Question: I have a text view and I need to add image in text view.The text view idea can be assume as text and image and after image text and so on.I can add image on text view but my problem is when I again edit my text view ,the text go behind the image.What I want is suppose if the image is below my cursor position and I am editing the text so my image should also be shift front or back.Please help me how can I achieve the functionality of shifting image on editing text.My app deployment target is 5.0 so we can include the new features provided in ios 5.0.
In the image it is shown how on editing the text the text go behind the image view.That is why I need to shift my image view.

Please Please help me.I am stuck here.
Thanks in advance.
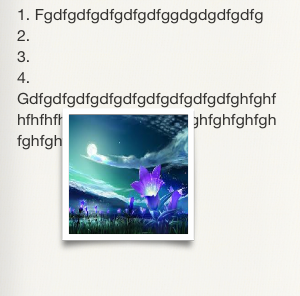
Answer: Dude Use my code...
'''
- (BOOL)textView:(UITextView *)textView shouldChangeTextInRange:(NSRange)range replacementText:(NSString *)text;
{
if ( [text isEqualToString:@"
"] ) {
}
else
{
NSString *yourstring = [[NSString alloc]init];
yourstring = textView.text;
CGSize s = [yourstring sizeWithFont:[UIFont systemFontOfSize:15] //define your textview font size
constrainedToSize:CGSizeMake(self.view.bounds.size.width - 40, MAXFLOAT) // - 40 For cell padding
lineBreakMode:UILineBreakModeWordWrap];
CGRect frame = CGRectMake(0.0f, s.height+10, 320.0f, 20);//use YourImageView. height and width
YourImageView.frame=frame;
}
return YES;
}
'''
Let Me know. If you find any Difficulty...
**
'''
//imgSwipe2 is my UIImgaeView you can use your imageview. May Be i forgot to release some object and i am sure that you can handle but it's working fine,
-(void)textViewDidChangeSelection:(UITextView *)textView
{
NSRange range = textView.selectedRange;
if(range.location<textView.text.length)
{
NSString * firstHalfString = [txtView.text substringToIndex:range.location];
CGSize s = [firstHalfString sizeWithFont:[UIFont systemFontOfSize:15]
constrainedToSize:CGSizeMake(self.view.bounds.size.width - 40, MAXFLOAT) // - 40 For cell padding
lineBreakMode:UILineBreakModeWordWrap];
if(s.height<imgSwipe2.frame.origin.y)
{
// You can use this code any number of image
imgSwipe2.frame = CGRectMake(imgSwipe2.frame.origin.x, s.height, imgSwipe2.frame.size.width, imgSwipe2.frame.size.height);
}
else
{
// Do what ever you want to do
NSString * firstString1 = textView.text;
CGSize s = [firstString1 sizeWithFont:[UIFont systemFontOfSize:15]
constrainedToSize:CGSizeMake(self.view.bounds.size.width - 40, MAXFLOAT) // - 40 For cell padding
lineBreakMode:UILineBreakModeWordWrap];
imgSwipe2.frame = CGRectMake(imgSwipe2.frame.origin.x, s.height, imgSwipe2.frame.size.width, imgSwipe2.frame.size.height);
}
}
}
'''
Hope,this will help you...Enjoy...